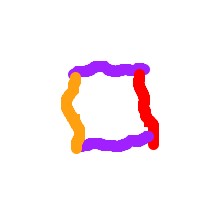
Shape: square